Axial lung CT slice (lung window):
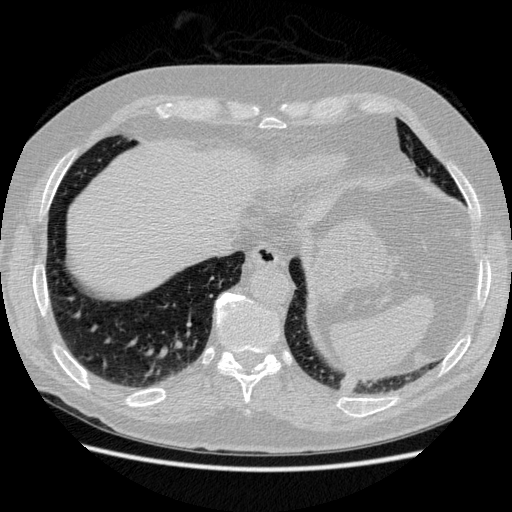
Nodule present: no